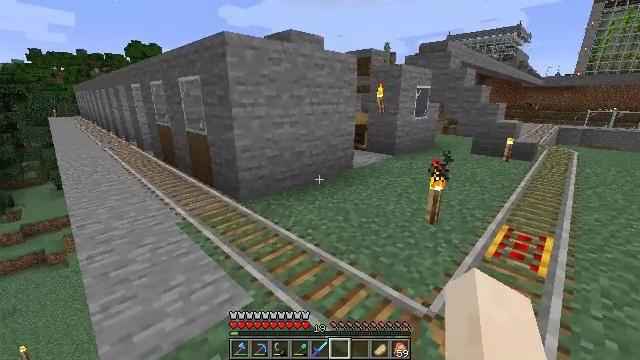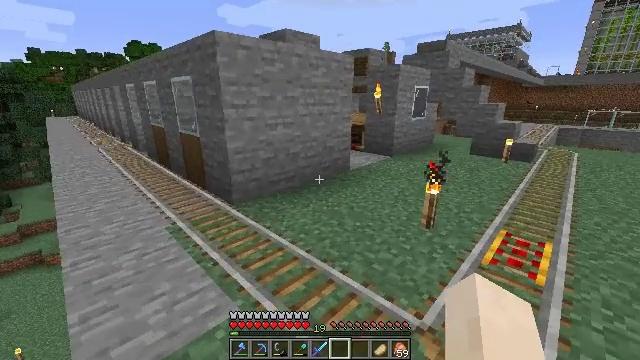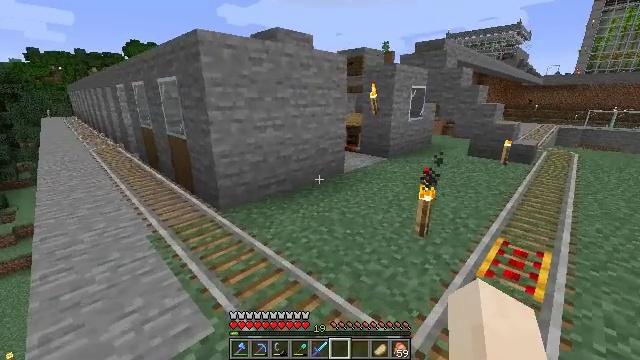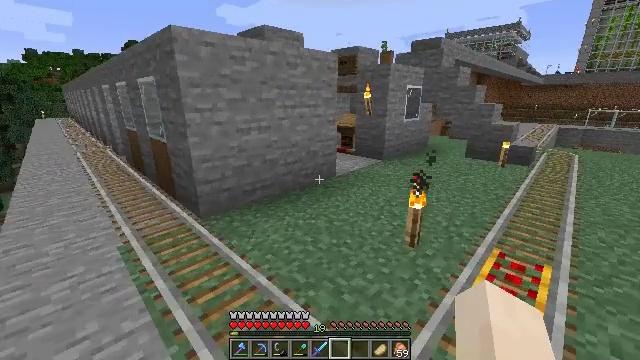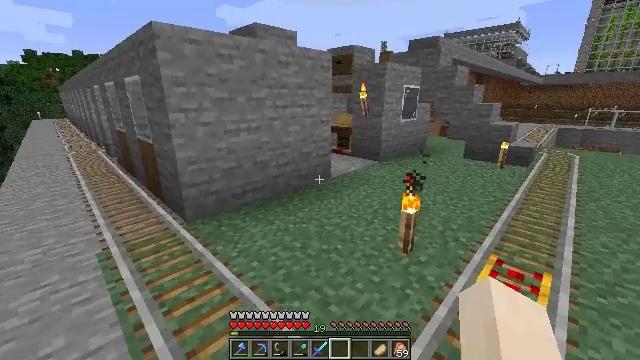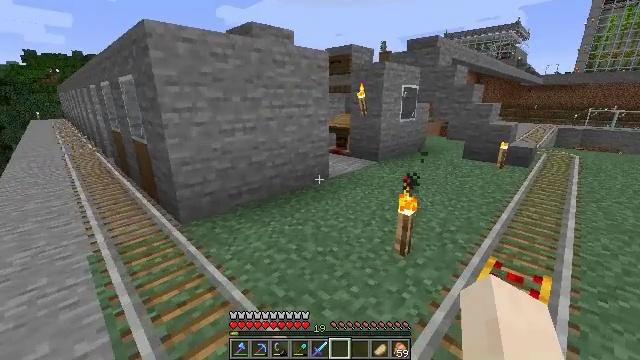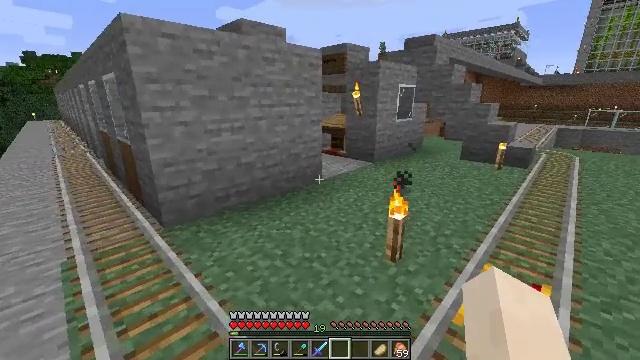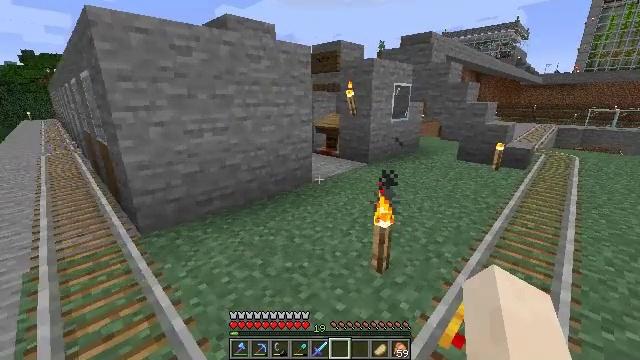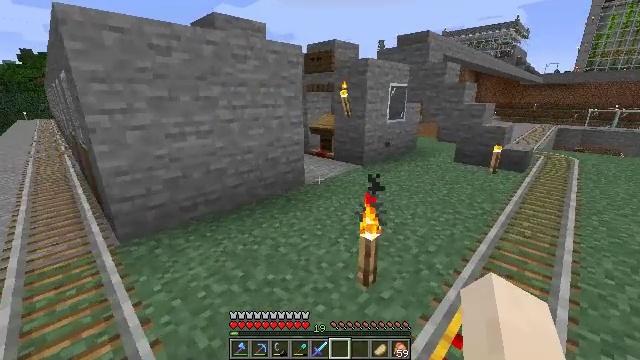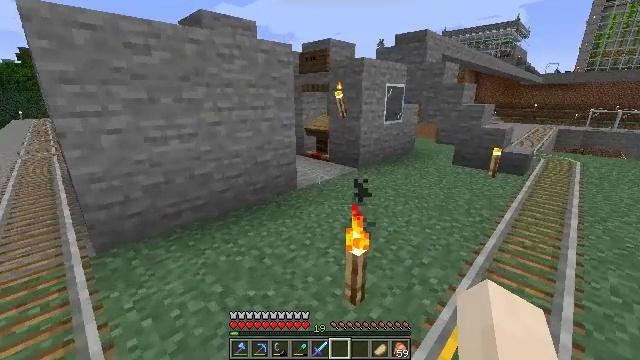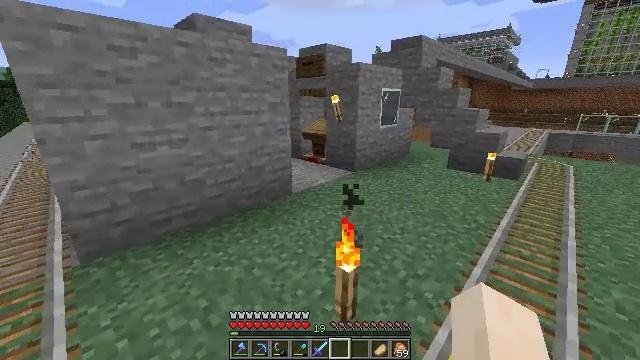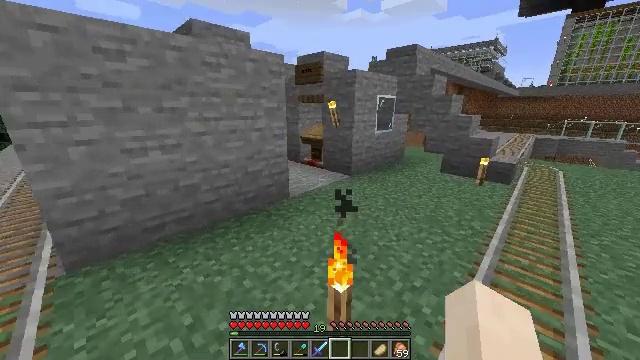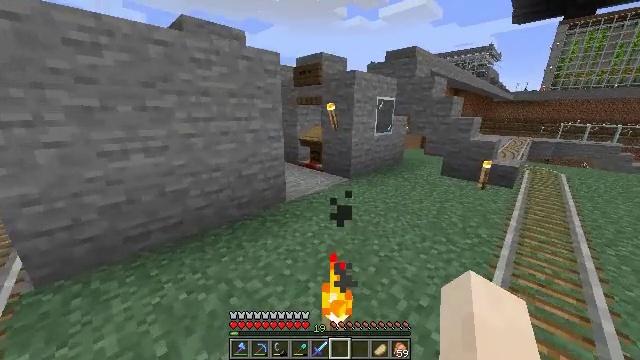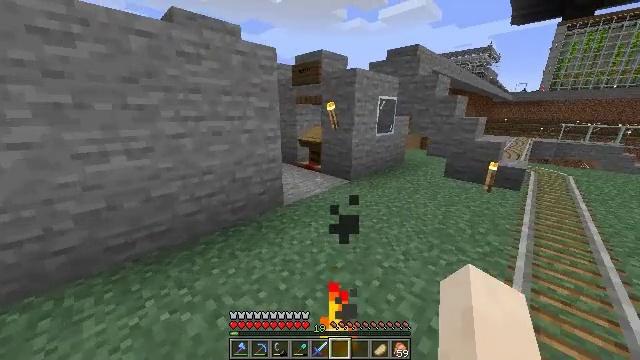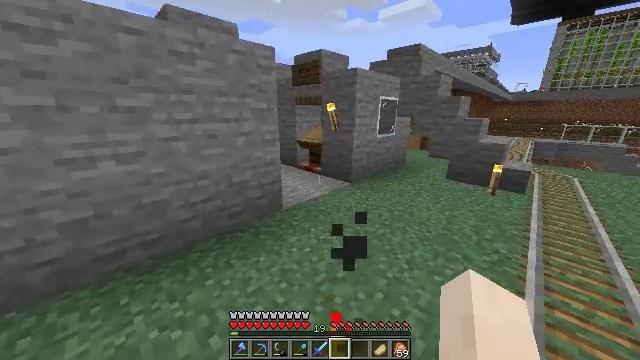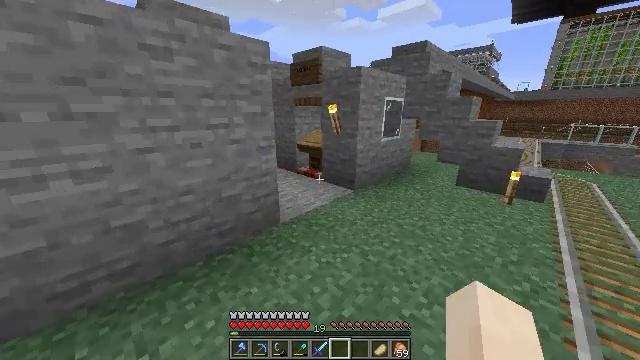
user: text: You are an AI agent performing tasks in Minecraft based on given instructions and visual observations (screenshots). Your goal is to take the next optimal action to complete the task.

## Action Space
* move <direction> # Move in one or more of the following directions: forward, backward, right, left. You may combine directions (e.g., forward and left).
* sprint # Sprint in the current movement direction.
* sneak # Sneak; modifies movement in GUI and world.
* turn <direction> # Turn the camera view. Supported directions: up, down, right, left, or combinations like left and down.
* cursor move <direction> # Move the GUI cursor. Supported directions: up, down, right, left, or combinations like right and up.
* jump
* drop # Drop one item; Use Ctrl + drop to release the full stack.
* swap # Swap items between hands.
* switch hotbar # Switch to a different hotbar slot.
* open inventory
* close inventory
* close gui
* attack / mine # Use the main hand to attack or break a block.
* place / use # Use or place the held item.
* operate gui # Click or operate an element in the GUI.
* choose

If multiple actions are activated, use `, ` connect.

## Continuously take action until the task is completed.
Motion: motion action
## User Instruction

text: Make a smooth stone slab using the crafting table.
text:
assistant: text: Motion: move forward and move right
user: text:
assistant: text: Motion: move forward and move right
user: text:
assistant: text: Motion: move forward and move right
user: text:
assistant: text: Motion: move forward and move right
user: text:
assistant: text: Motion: move forward and move right
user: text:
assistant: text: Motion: move forward and move right
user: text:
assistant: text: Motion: move forward and move right
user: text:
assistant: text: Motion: move forward and move right
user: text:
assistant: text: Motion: move forward, sprint
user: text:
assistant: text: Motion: move forward, sprint
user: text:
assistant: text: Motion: move forward, sprint
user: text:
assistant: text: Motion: move forward, sprint
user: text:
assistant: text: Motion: move forward, sprint
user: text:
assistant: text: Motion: move forward
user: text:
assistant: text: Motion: move forward
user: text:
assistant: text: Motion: move forward
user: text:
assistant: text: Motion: move forward
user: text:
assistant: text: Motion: move forward
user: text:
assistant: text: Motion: move forward, turn left and down
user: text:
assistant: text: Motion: move forward
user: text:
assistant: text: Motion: move forward
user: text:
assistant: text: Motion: move forward
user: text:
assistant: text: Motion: move forward
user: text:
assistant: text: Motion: move forward
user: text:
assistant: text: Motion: move forward, turn left
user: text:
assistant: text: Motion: move forward, turn left
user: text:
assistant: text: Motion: move forward, turn left
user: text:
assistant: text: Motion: move forward, sprint, turn left
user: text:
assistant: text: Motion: move forward, sprint, turn left
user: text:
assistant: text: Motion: move forward, sprint